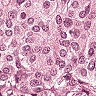
Metastatic tissue present: yes